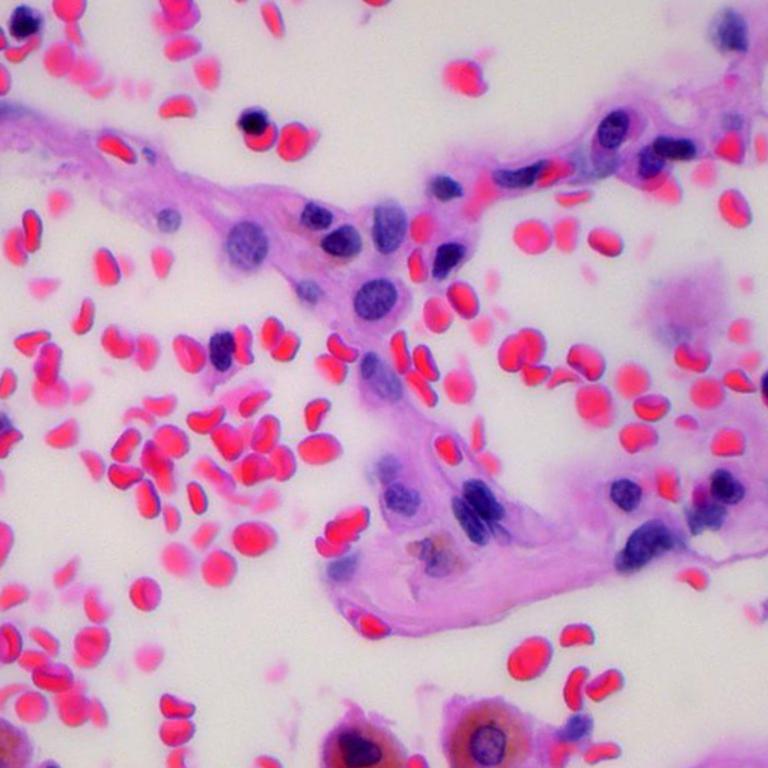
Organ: lung
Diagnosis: benign